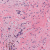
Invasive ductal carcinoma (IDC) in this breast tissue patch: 0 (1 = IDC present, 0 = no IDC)